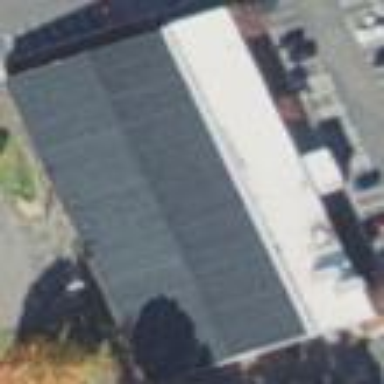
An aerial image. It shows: Building that houses bowling alley.